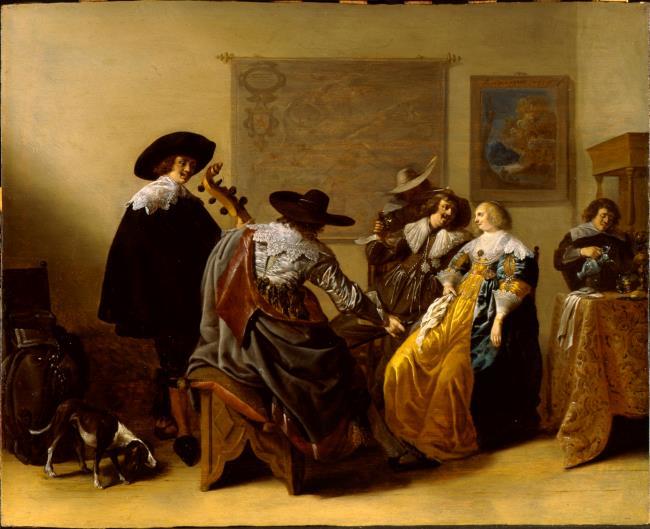
Title: Elegant company smoking, drinking and playing music in an interior
Artist: Anthonie Palamedesz.
Earliest date: 1634
Latest date: 1634
Genre: painting
Iconography: Tobacco
Keywords: genre, interior view, elegant company, full-length portrait, sitting, standing (position), young woman, man, servant, dog, medium-length hair (men's hairstyle), moustache, hat, feather headdress, floppy ruff, flat lace collar, composite collar, talk, smoking (activity), drinking, pour, making music, viola da gamba, Berkemeier, ewer (vessel), pipe, table, oriental tablecloth, chair, painting (depicted), national map, stoneware